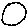
Label: circle